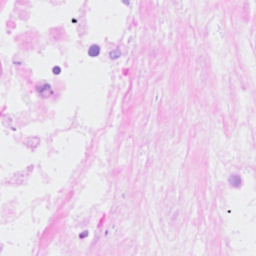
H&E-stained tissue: Breast